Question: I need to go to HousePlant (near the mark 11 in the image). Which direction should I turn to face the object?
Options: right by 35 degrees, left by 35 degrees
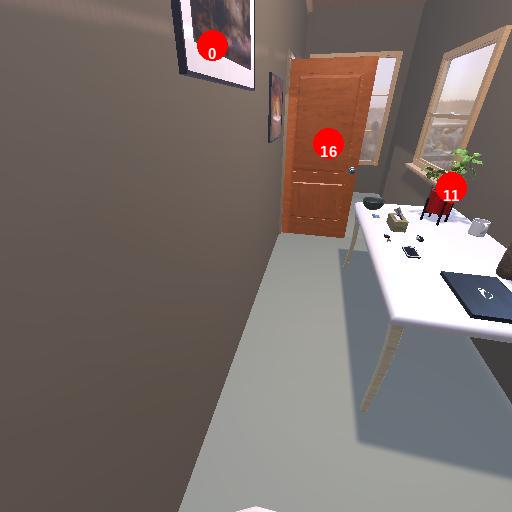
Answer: right by 35 degrees